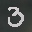
Label: 3